Question: I am developing a plugin and using custom post types. I have done all of the work that I have to do but stuck with a point i.e. I want to display some custom html right between the filters and posts table. Please check the attached image for more details. Any help will be appreciated. thanks in advance.

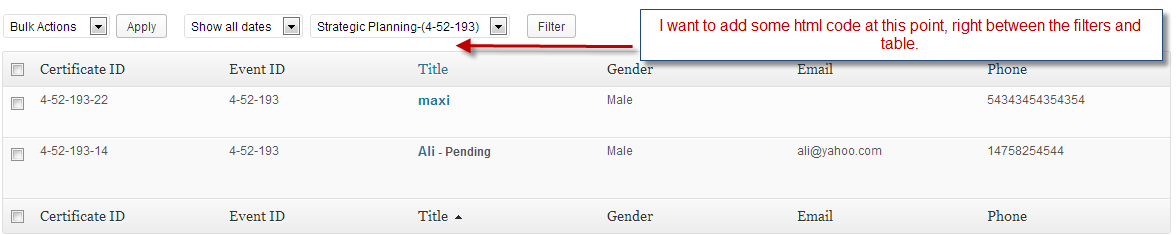
Answer: Thanks to JQuery, I have added a new document ready function, added my html and then from page html see an id of the div where I want to add my html and then using .appen() I have added the html to the specified location.
It is not the good solution but I have searched for more than a week and got nothing so I have used this kind of illegal work :)